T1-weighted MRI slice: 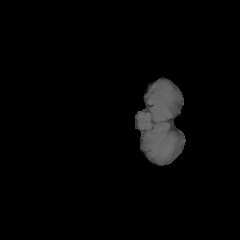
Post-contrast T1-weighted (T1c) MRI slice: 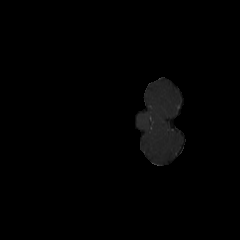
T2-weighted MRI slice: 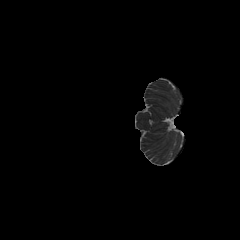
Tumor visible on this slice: no